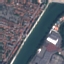
Land use / land cover class: River